Aerial crown-view tile of a tropical tree (Barro Colorado Island, Panama), acquired 20241014:
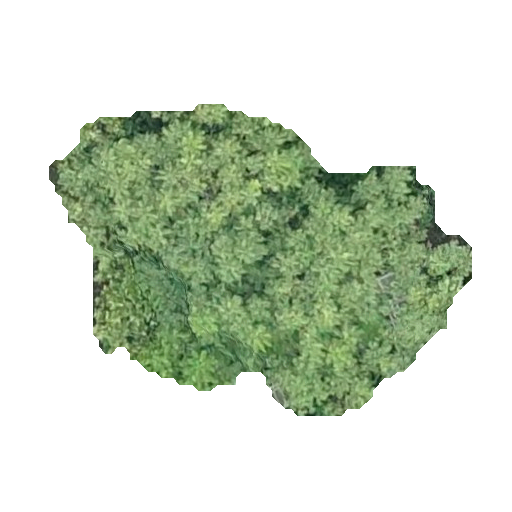
Species: Spondias mombin
GBIF accepted scientific name: Spondias mombin
Crown area: 137.202 m²